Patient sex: M
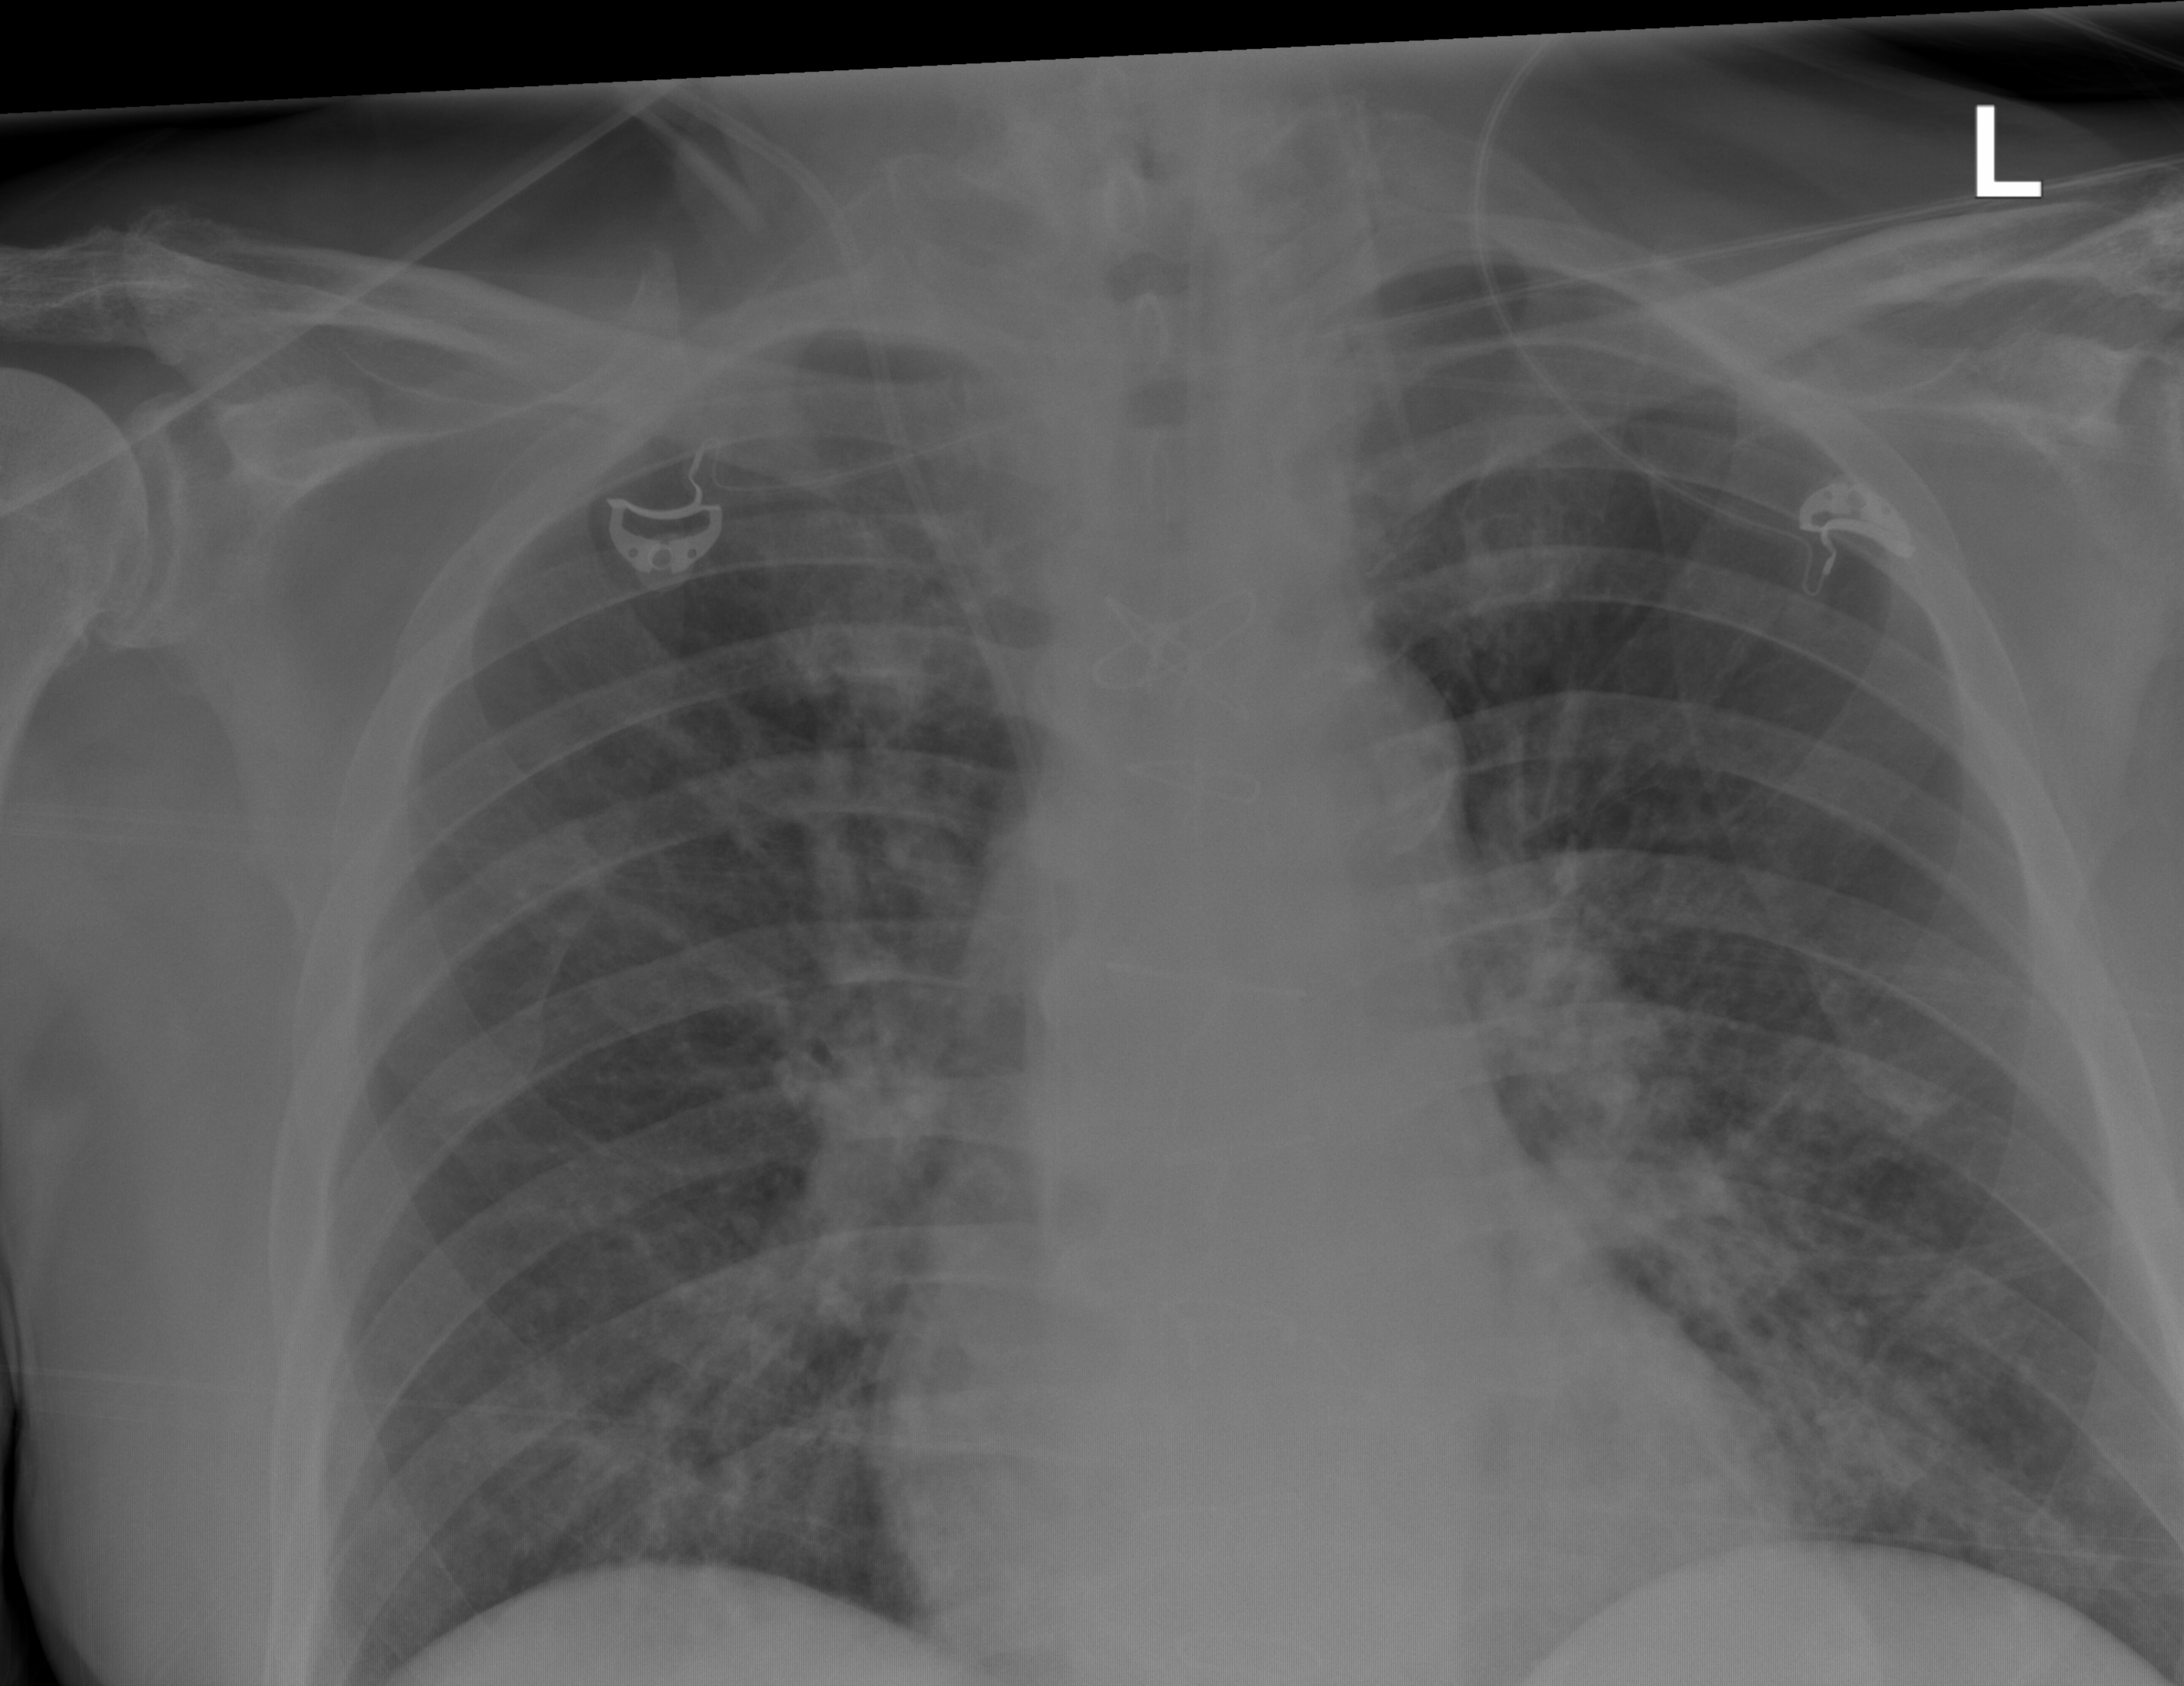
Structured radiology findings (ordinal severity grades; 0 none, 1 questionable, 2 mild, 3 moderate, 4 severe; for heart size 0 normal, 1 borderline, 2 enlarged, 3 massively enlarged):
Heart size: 0
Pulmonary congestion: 2
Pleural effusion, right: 0
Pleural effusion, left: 0
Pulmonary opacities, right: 2
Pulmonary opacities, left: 2
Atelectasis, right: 0
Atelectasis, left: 0